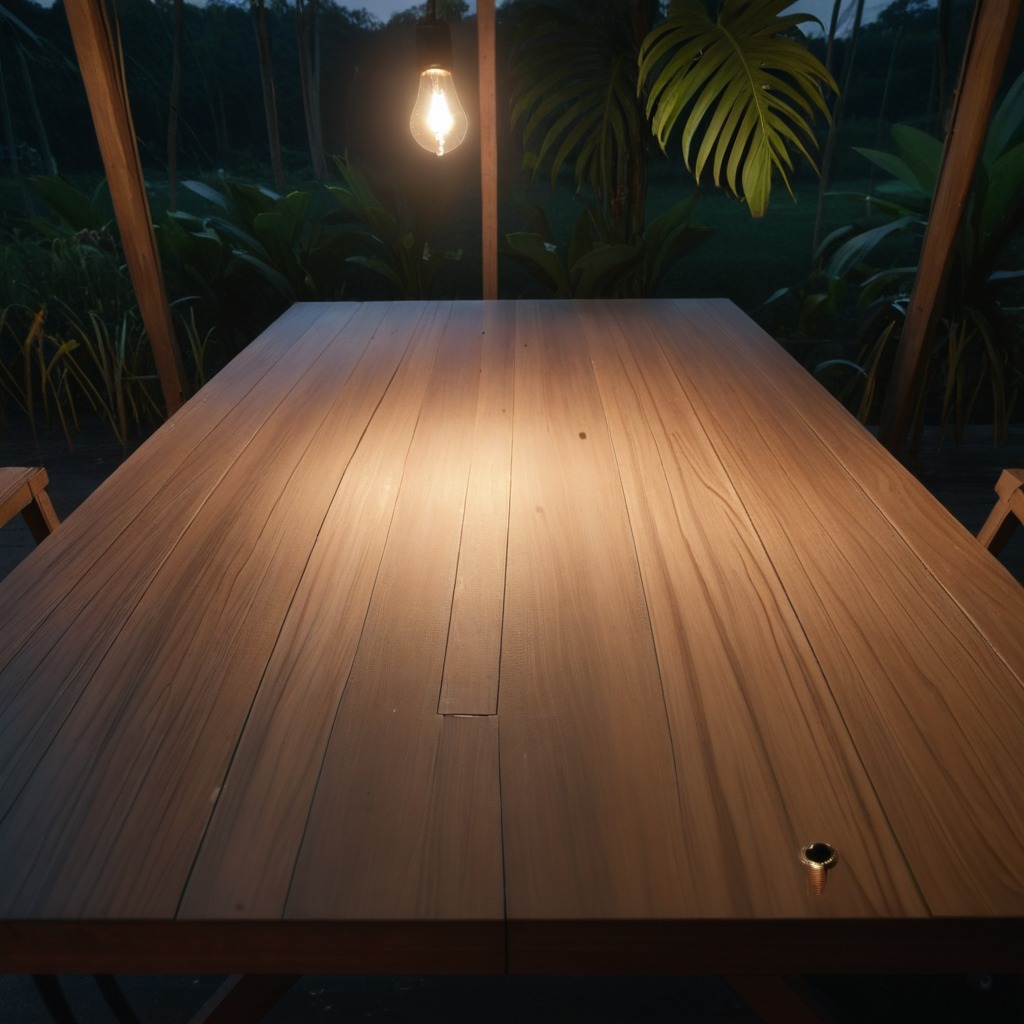
A metal screw is lying on a wooden table inside a jungle field workshop tent at night with soft shadows worn but